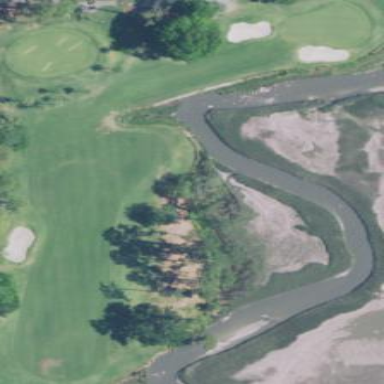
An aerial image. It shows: Scenic golf fairway.